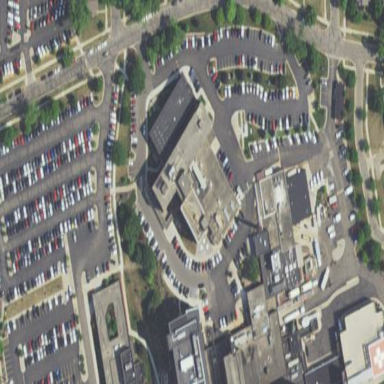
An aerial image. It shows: Hospital building.